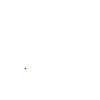
Particle: proton